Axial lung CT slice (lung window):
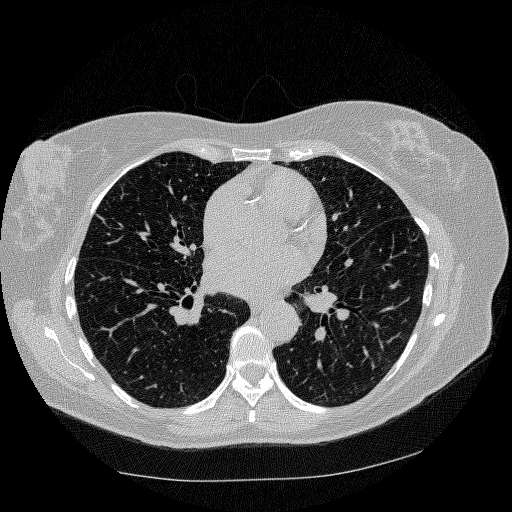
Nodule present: no